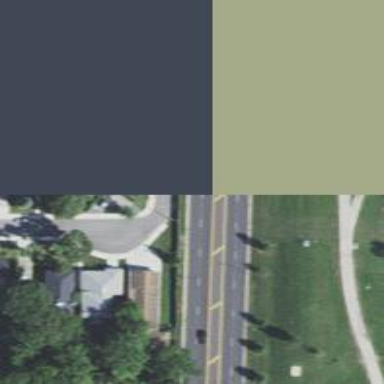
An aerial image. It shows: Residential road.